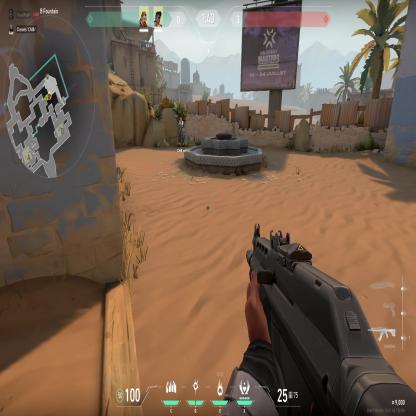
Label: teammate